Interaction volume radius: 5 \u00c5
Interaction volume height: 15 \u00c5
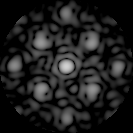
Disorder parameter: 0.3828